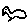
Label: bird